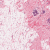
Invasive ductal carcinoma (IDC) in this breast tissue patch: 0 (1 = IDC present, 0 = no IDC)